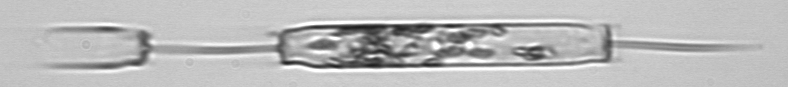
Label: Ditylum_brightwellii